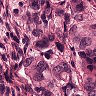
Metastatic tissue present: yes